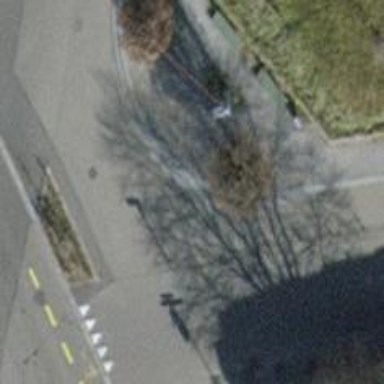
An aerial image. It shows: Sidewalk with surface of fine gravel.